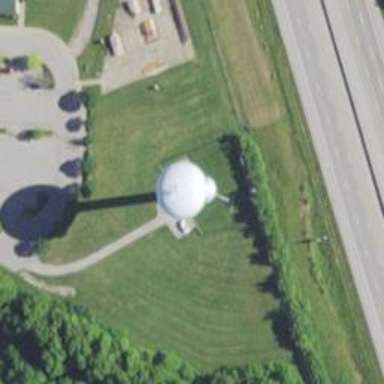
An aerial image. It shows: Water tower that is man-made.